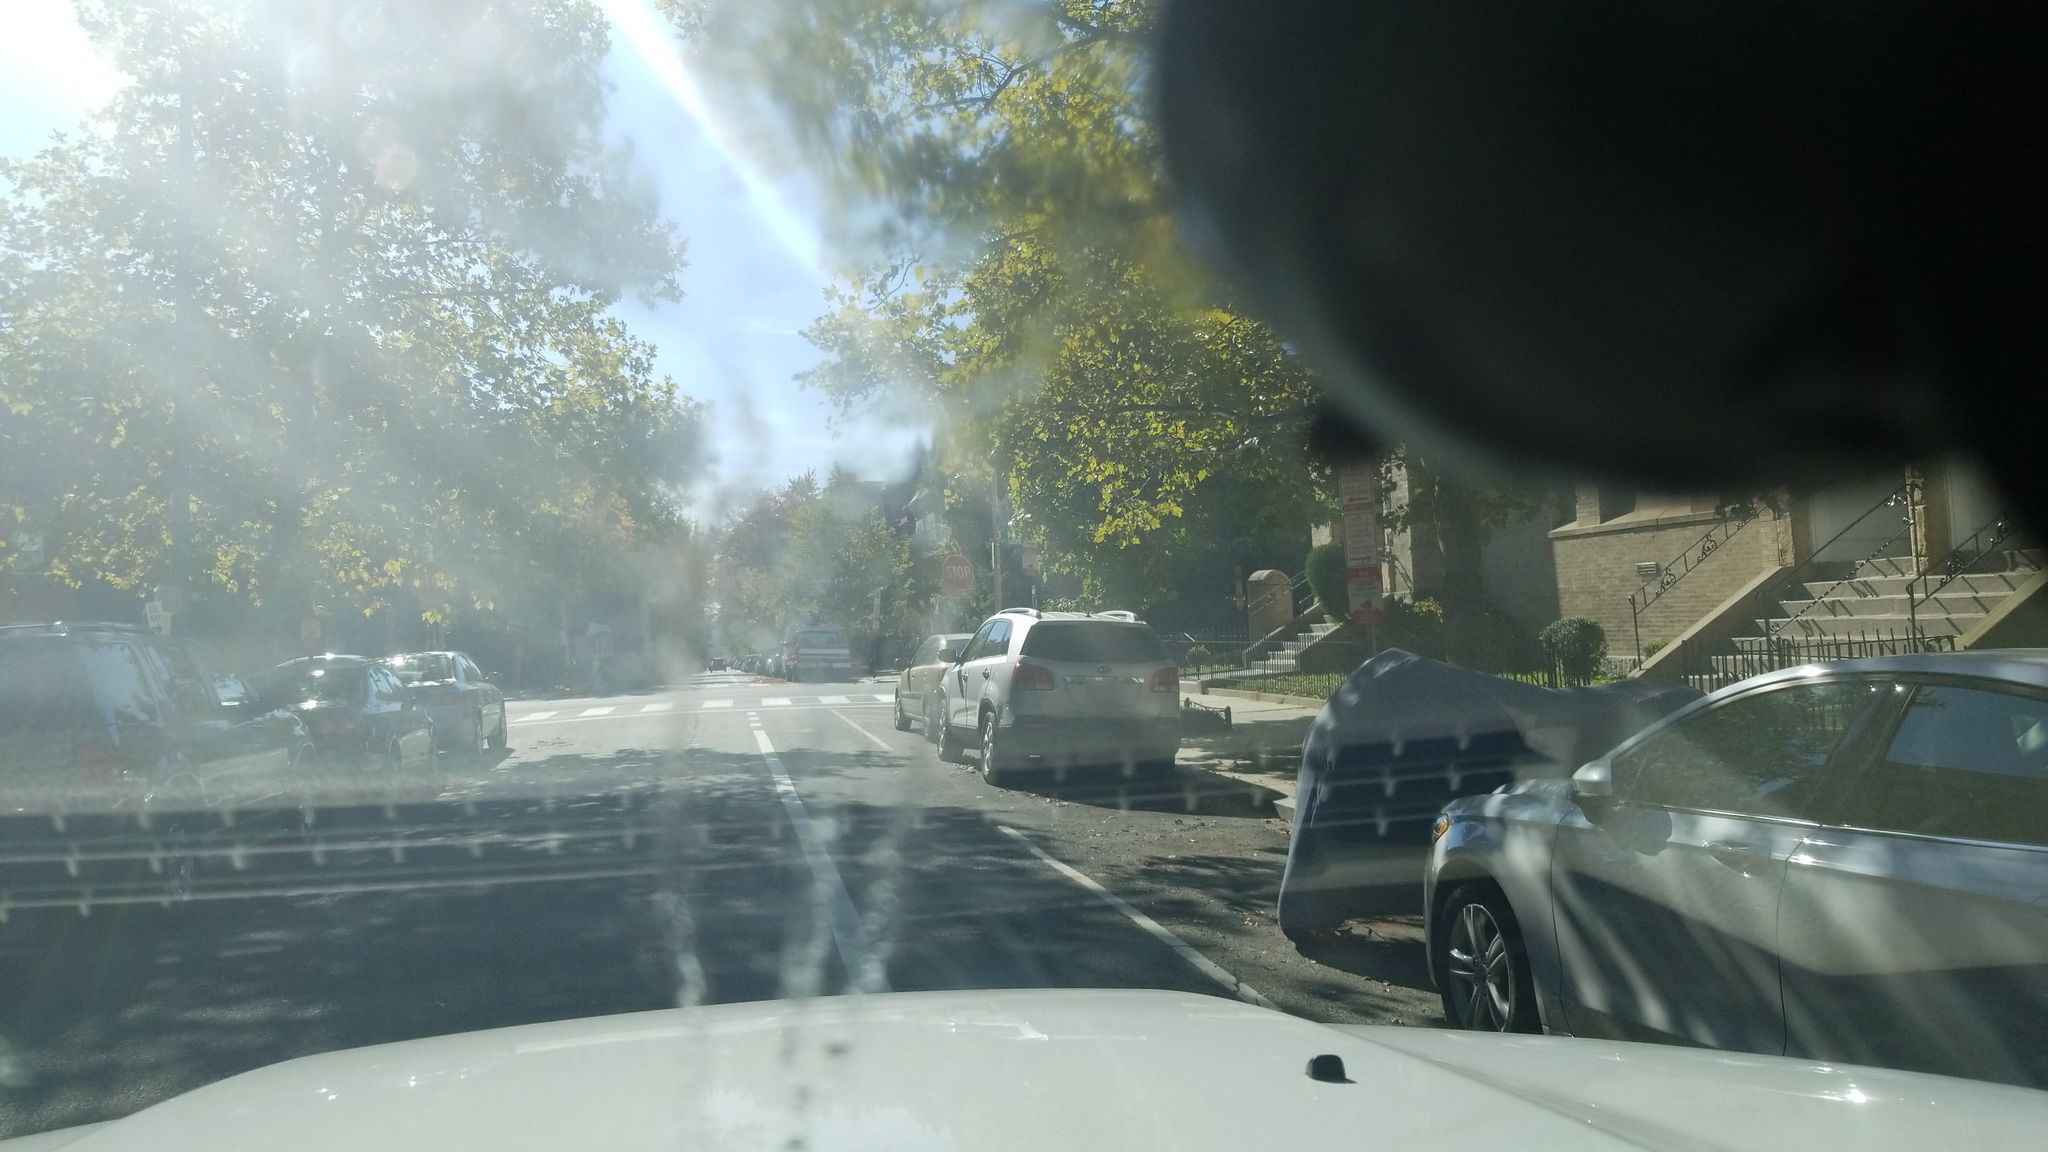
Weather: clear
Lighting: day
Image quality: slightly poor
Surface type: driving surface
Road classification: service
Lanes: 1
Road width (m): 31'0"
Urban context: urban centre
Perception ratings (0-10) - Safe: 6.93, Lively: 3.23, Beautiful: 0.67, Boring: 0.53, Depressing: 2.99, Wealthy: 5.02